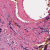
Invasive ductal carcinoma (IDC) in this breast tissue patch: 1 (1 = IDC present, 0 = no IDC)